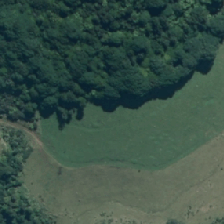
Land cover: indigenous_forest